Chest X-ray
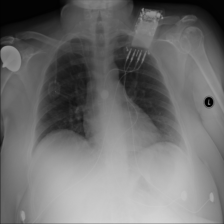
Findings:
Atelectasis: negative
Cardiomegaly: negative
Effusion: negative
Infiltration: negative
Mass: negative
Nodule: negative
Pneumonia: negative
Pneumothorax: negative
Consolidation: negative
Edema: negative
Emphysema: negative
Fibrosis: negative
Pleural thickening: negative
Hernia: negative